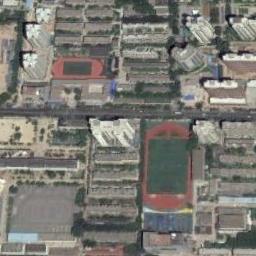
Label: ground_track_field